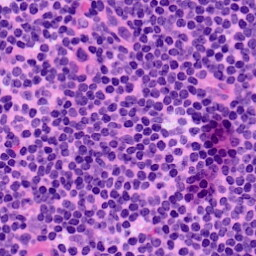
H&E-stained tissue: LymphNode